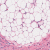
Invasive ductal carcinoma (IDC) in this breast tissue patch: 1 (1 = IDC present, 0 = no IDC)